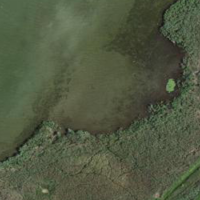
EUNIS habitat code: 16
Species observed at this site:
Ardea purpurea